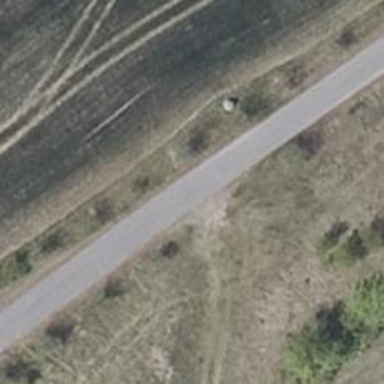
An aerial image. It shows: Unclassified asphalt road with grade1 tracktype and embankment.